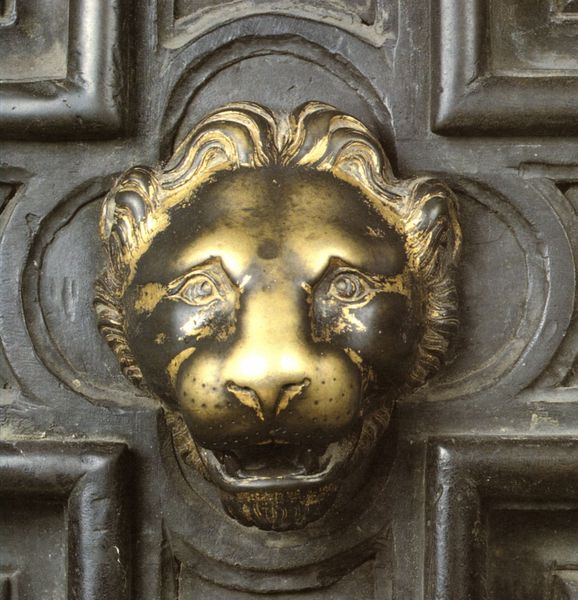
Titel: Südportal
Künstler: Andrea Pisano
Standort: Florenz, Baptisterium (EU - I - Toskana)
Schlagwörter: kopf, blume, nase, tür, tier, augen, gesicht, gold, haare, skulptur, mähne, relief, metall, bronze, plastik, poliert, messing, kreuz, löwenkopf, knauf, zähne, maul, florenz, löwe, golden, tierkopf, hauer, blank, klopfer, türklopfer, tiergesicht, tierhaare, fangzähne